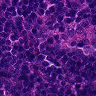
Metastatic tissue present: no